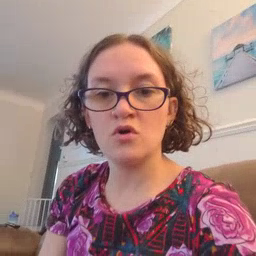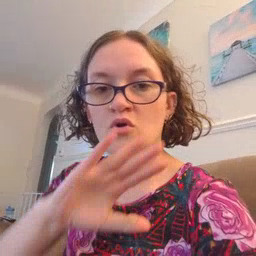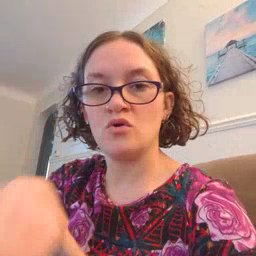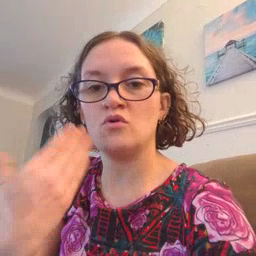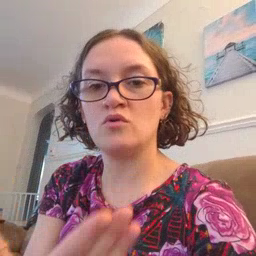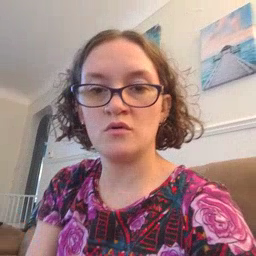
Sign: all